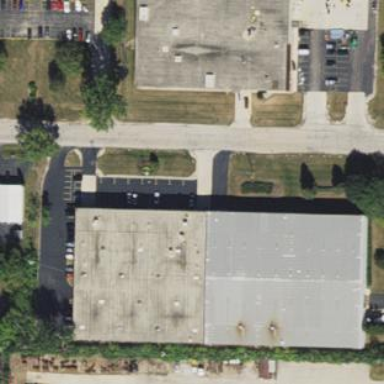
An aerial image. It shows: Commercial building.